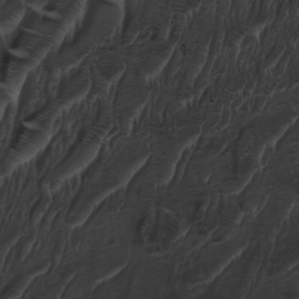
Label: non_frost